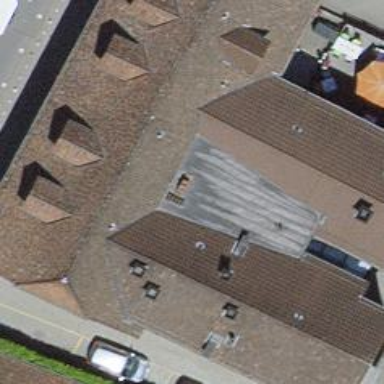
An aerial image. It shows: Hotel with half-hipped roof shape.